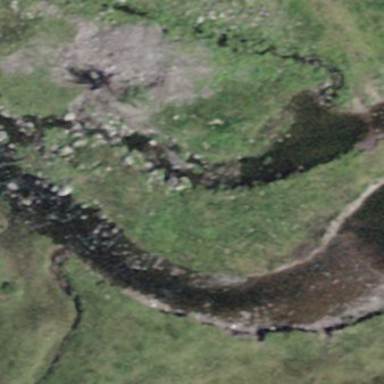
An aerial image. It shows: Natural area of fell.